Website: home-depot
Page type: delivery-shipping
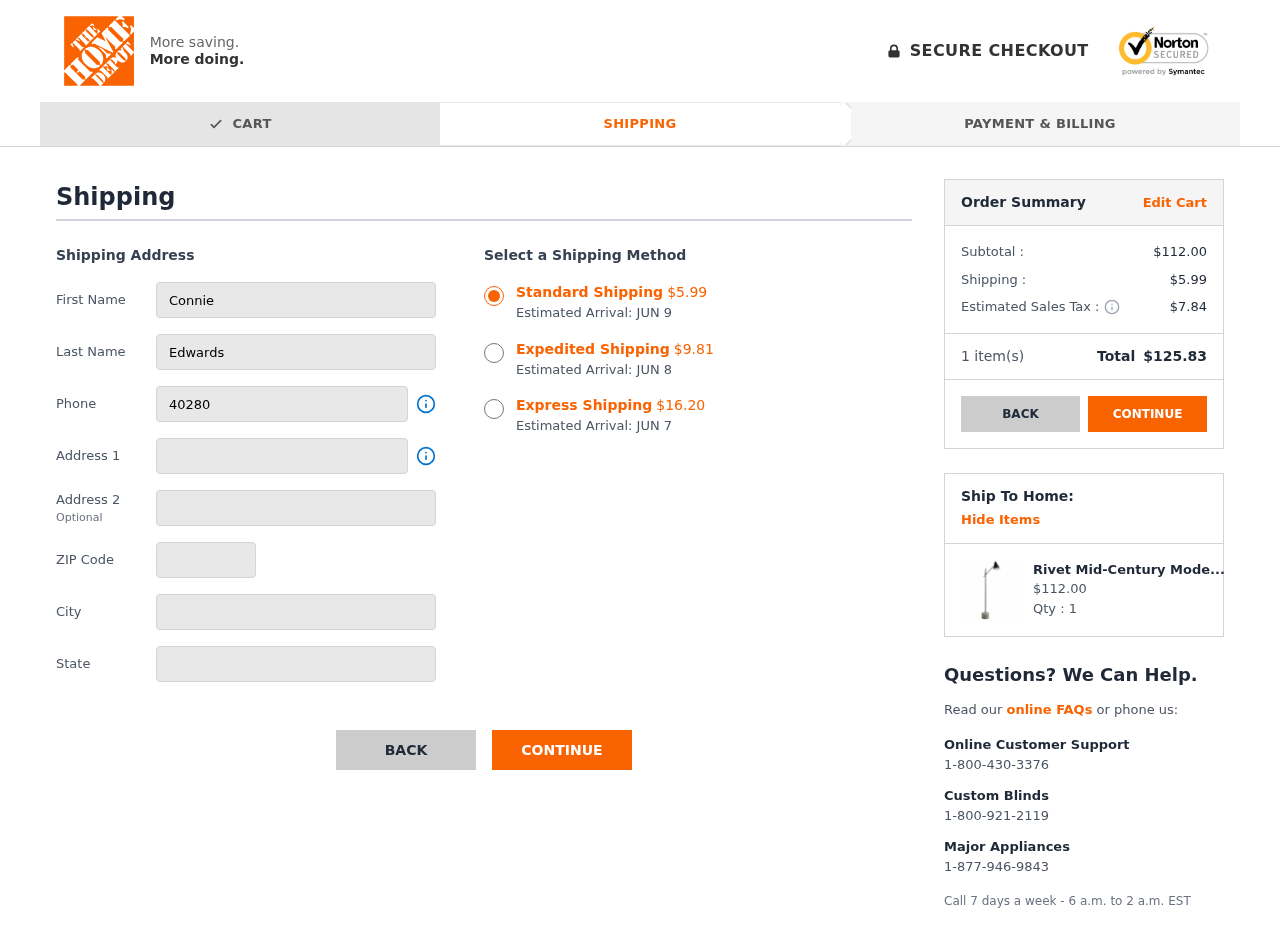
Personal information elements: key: PII_CITY
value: Sabrinaton
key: PII_FIRSTNAME
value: Connie
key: PII_LASTNAME
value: Edwards
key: PII_PHONE
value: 4028084835
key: PII_POSTCODE
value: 82981
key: PII_STATE
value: Nevada
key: PII_STREET
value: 23604 Noble Isle Suite 204
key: PII_STREET2
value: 504 Harold Curve
Product elements: key: PRODUCT1_NAME
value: Rivet Mid-Century Modern Steel Floor Lamp With Cone Shade And Light Bulb - 9.5 x 19 x 57 Inches, Mat
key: PRODUCT1_PRICE
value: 112
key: PRODUCT1_QUANTITY
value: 1
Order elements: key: ORDER_SHIPPING_COST_STANDARD
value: $5.99
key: ORDER_DELIVERY_DATE
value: JUN 9
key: ORDER_SHIPPING_COST_EXPEDITED
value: $9.81
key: ORDER_DELIVERY_DATE_EXPEDITED
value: JUN 8
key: ORDER_SHIPPING_COST_EXPRESS
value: $16.20
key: ORDER_DELIVERY_DATE_EXPRESS
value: JUN 7
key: ORDER_SUBTOTAL
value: $112.00
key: ORDER_SHIPPING_COST
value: $5.99
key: ORDER_TAX
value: $7.84
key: ORDER_NUM_ITEMS
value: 1
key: ORDER_TOTAL
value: $125.83